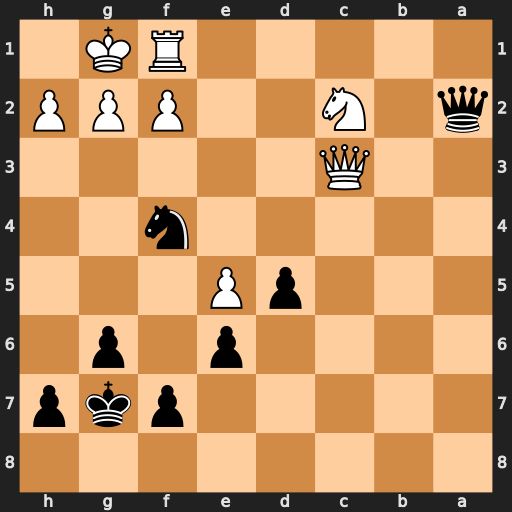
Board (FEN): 8/5pkp/4p1p1/3pP3/5n2/2Q5/q1N2PPP/5RK1
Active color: b
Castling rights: -
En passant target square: -
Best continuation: Ne2+ Kh1 Nxc3